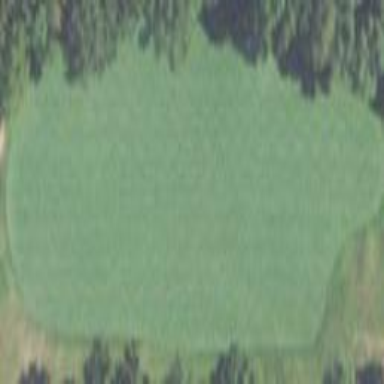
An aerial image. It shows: Grassy area designated as golf fairway.